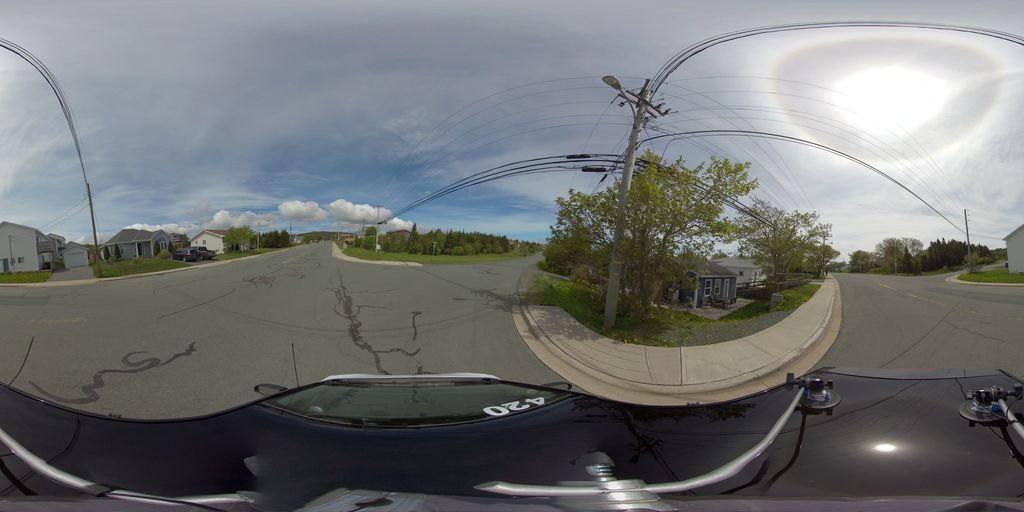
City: st_johns